Question: I try to write a php script to automatically download some file from a website, i use 'get_file_content' all the response haedaers from that site, but i dont know to to save it as a file. The response header as shown as the screen image. if i access that url in browser the file will save into my computer but i cant use php script to save it.
is that possible to do it with script?
### header image

thanks for helping me. i did not describe my problem very well, i want to save the attachment in that hearder, like in my header example 'Content-Disposition: attachment; filename=savedrecs.txt', i want to save that file into my computer
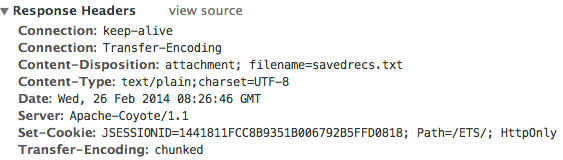
Answer: By making use of '$http_response_header' as the content and 'file_put_contents' as the function for writing.
'''
<?php
file_get_contents('http://www.stackoverflow.com'); //<--- Pass your website here
file_put_contents('test.txt',implode(PHP_EOL,$http_response_header)); //<--- Passing the $http_response_header as the text
'''
'OUTPUT :'
'''
HTTP/1.1 301 Moved Permanently
Content-Type: text/html; charset=UTF-8
Location: http://stackoverflow.com/
Date: Wed, 26 Feb 2014 09:25:37 GMT
Connection: close
Content-Length: 148
HTTP/1.1 200 OK
Cache-Control: public, max-age=27
Content-Type: text/html; charset=utf-8
Expires: Wed, 26 Feb 2014 09:26:05 GMT
Last-Modified: Wed, 26 Feb 2014 09:25:05 GMT
Vary: *
X-Frame-Options: SAMEORIGIN
Date: Wed, 26 Feb 2014 09:25:38 GMT
Connection: close
Content-Length: 212557
'''